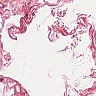
Metastatic tissue present: no